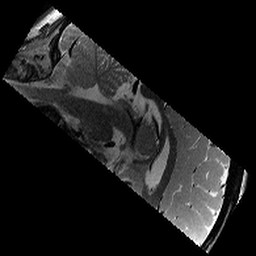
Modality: T2w
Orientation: sagittal
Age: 11
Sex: male
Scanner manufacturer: siemens
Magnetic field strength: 3 T
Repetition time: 9.23 s
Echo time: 0.067 s